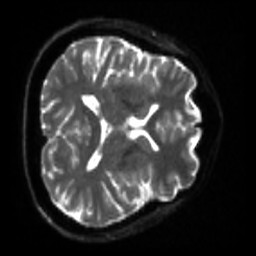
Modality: sbref
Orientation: axial
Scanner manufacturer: siemens
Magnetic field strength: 3 T
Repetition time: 4 s
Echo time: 0.0594 s